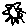
Label: sun